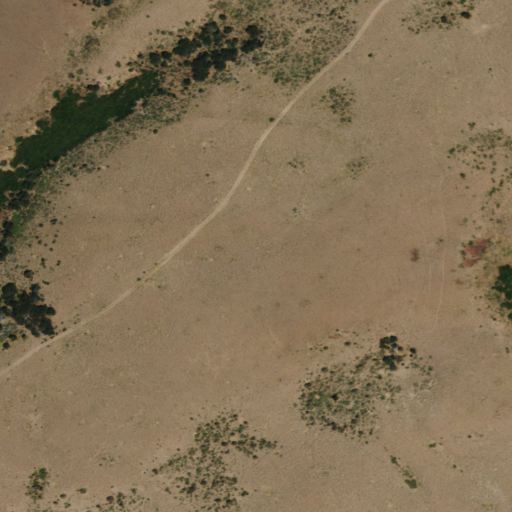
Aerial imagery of mountains in Nevada named Salmon River Range containing shrub, deciduous forest, and evergreen forest